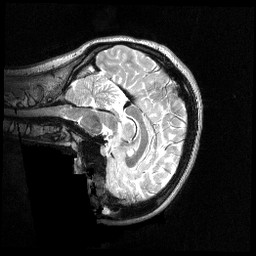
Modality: T2w
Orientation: sagittal
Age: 18
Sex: female
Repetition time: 3.2 s
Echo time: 0.563 s